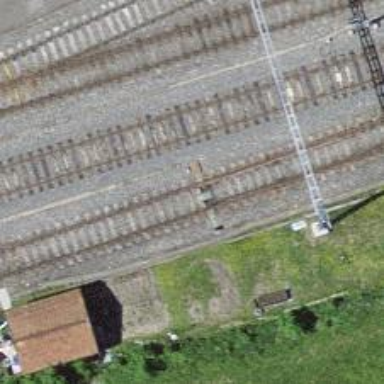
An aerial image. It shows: Railway switch.